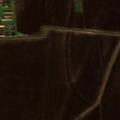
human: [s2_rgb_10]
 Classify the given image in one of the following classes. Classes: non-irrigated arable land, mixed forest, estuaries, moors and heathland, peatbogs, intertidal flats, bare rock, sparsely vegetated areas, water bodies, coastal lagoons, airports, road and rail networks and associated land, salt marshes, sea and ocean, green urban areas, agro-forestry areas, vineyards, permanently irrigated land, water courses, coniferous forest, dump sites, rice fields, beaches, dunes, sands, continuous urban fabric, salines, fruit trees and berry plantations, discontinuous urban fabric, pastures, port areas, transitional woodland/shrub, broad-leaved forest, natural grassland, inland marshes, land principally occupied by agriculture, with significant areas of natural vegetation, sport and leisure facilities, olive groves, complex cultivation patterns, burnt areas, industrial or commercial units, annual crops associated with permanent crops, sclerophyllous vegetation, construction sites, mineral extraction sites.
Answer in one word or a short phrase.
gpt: industrial or commercial units, non-irrigated arable land